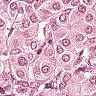
Metastatic tissue present: yes